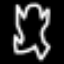
Label: frog